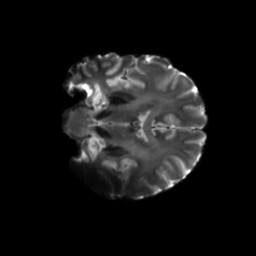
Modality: T2w
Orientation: coronal
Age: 24
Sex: female
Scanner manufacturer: siemens
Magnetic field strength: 6.98 T
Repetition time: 7.776 s
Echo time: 0.076 s